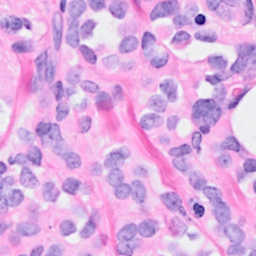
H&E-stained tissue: Breast